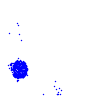
Particle: pion